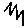
Label: zigzag